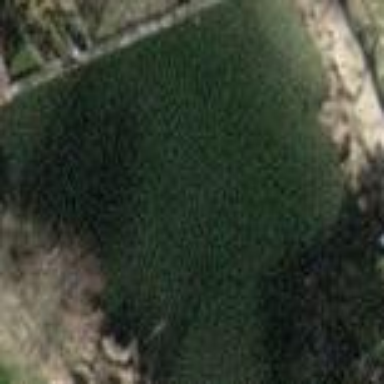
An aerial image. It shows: Pond surrounded by natural water.